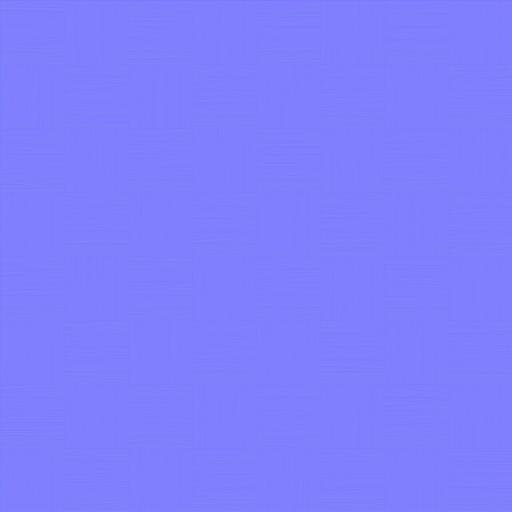
floor flooring parquet wood